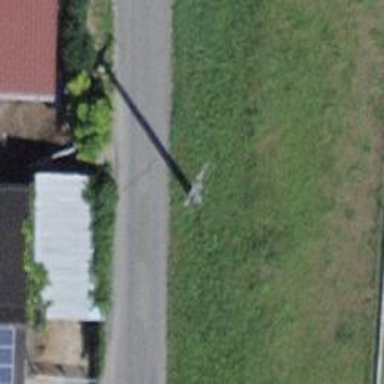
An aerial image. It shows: Utility pole in the area.